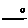
Label: moon